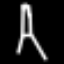
Label: The Eiffel Tower